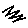
Label: zigzag